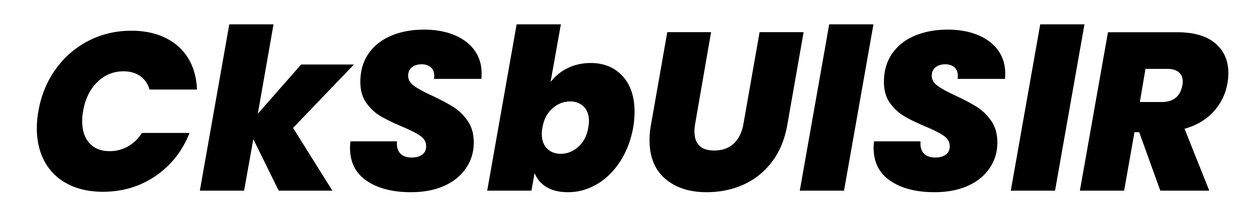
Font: Poppins-ExtraBoldItalic